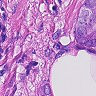
Metastatic tissue present: no